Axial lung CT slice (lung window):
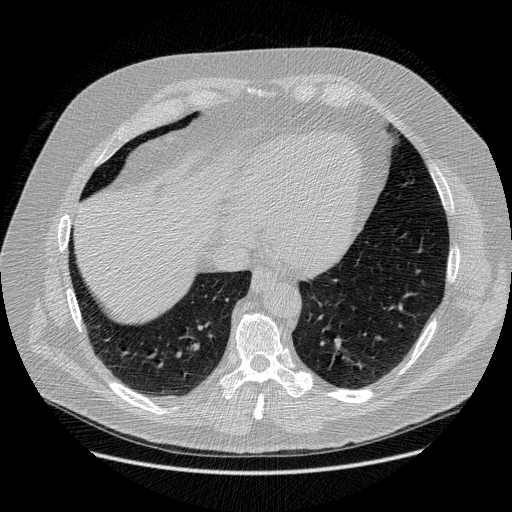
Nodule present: no